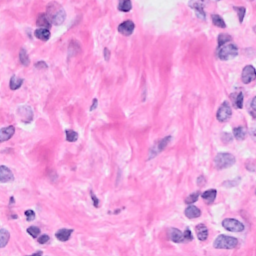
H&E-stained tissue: Breast